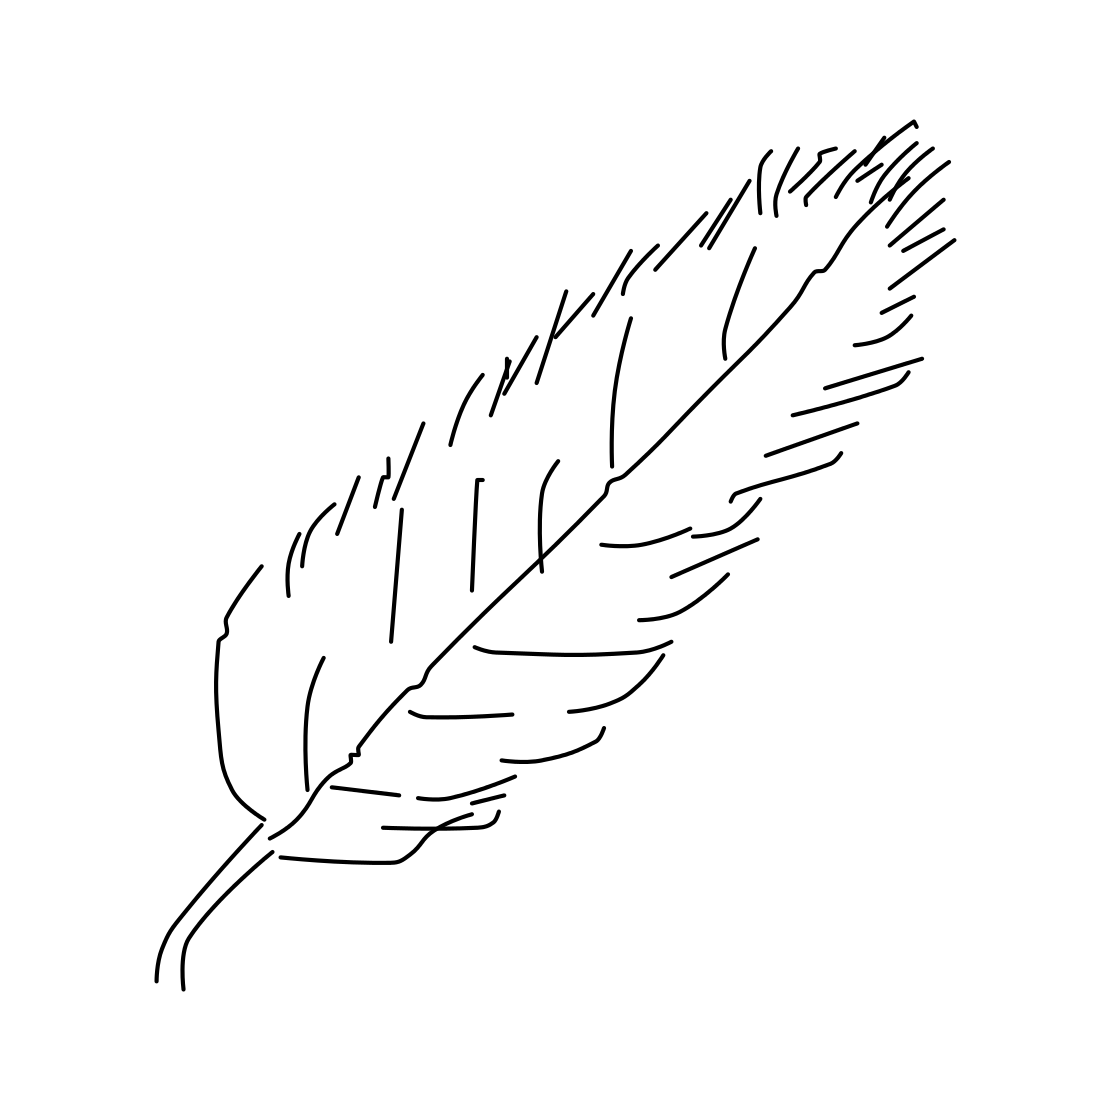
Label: feather